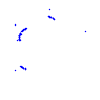
Particle: proton